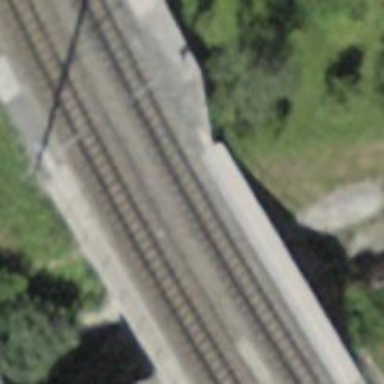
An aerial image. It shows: Narrow-gauge railway bridge with contact line electrification.